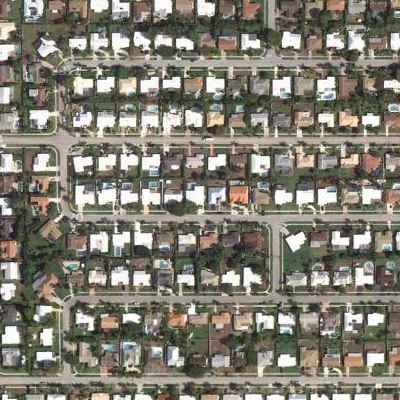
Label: fResident